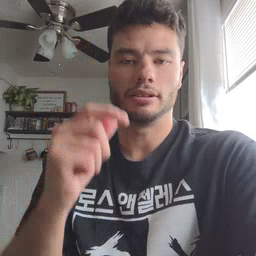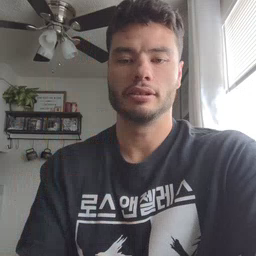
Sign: pizza